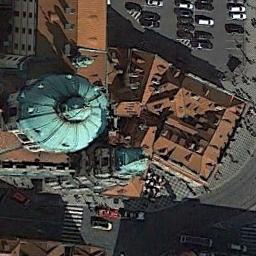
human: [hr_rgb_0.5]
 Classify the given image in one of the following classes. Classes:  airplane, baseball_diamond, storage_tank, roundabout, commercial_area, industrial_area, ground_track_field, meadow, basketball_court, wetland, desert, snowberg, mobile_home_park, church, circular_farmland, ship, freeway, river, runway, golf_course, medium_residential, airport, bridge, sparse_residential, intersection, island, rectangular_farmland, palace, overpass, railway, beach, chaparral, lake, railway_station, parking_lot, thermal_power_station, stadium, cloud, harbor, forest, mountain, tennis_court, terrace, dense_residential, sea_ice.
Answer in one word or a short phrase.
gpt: church